Aerial crown-view tile of a tropical tree (Barro Colorado Island, Panama), acquired 20250616:
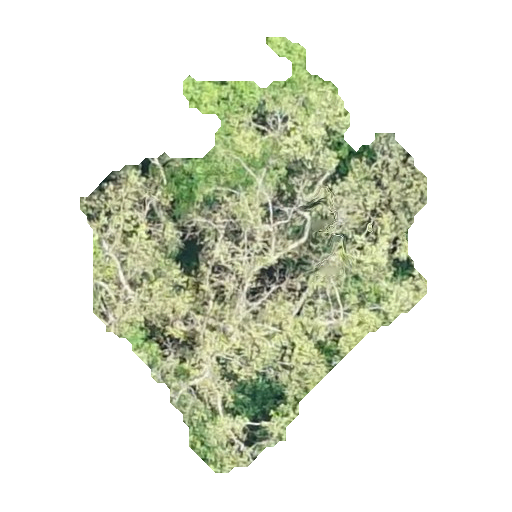
Species: Luehea seemannii
GBIF accepted scientific name: Luehea seemannii
Crown area: 125.043 m²